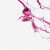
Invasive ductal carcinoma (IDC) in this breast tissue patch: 0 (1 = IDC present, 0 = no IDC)